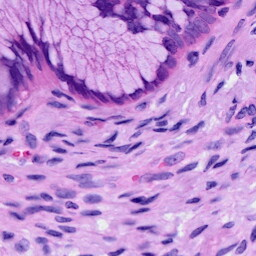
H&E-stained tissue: Cervix